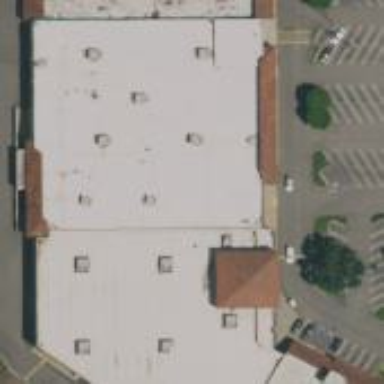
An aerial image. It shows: Retail building.